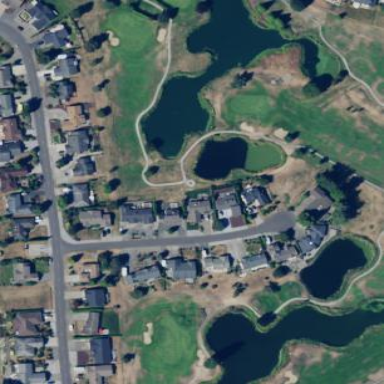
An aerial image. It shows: Golf course.